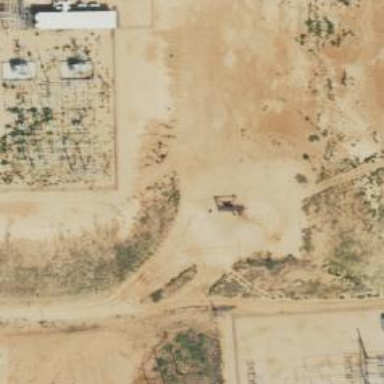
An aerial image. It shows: Petroleum well.